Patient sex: M
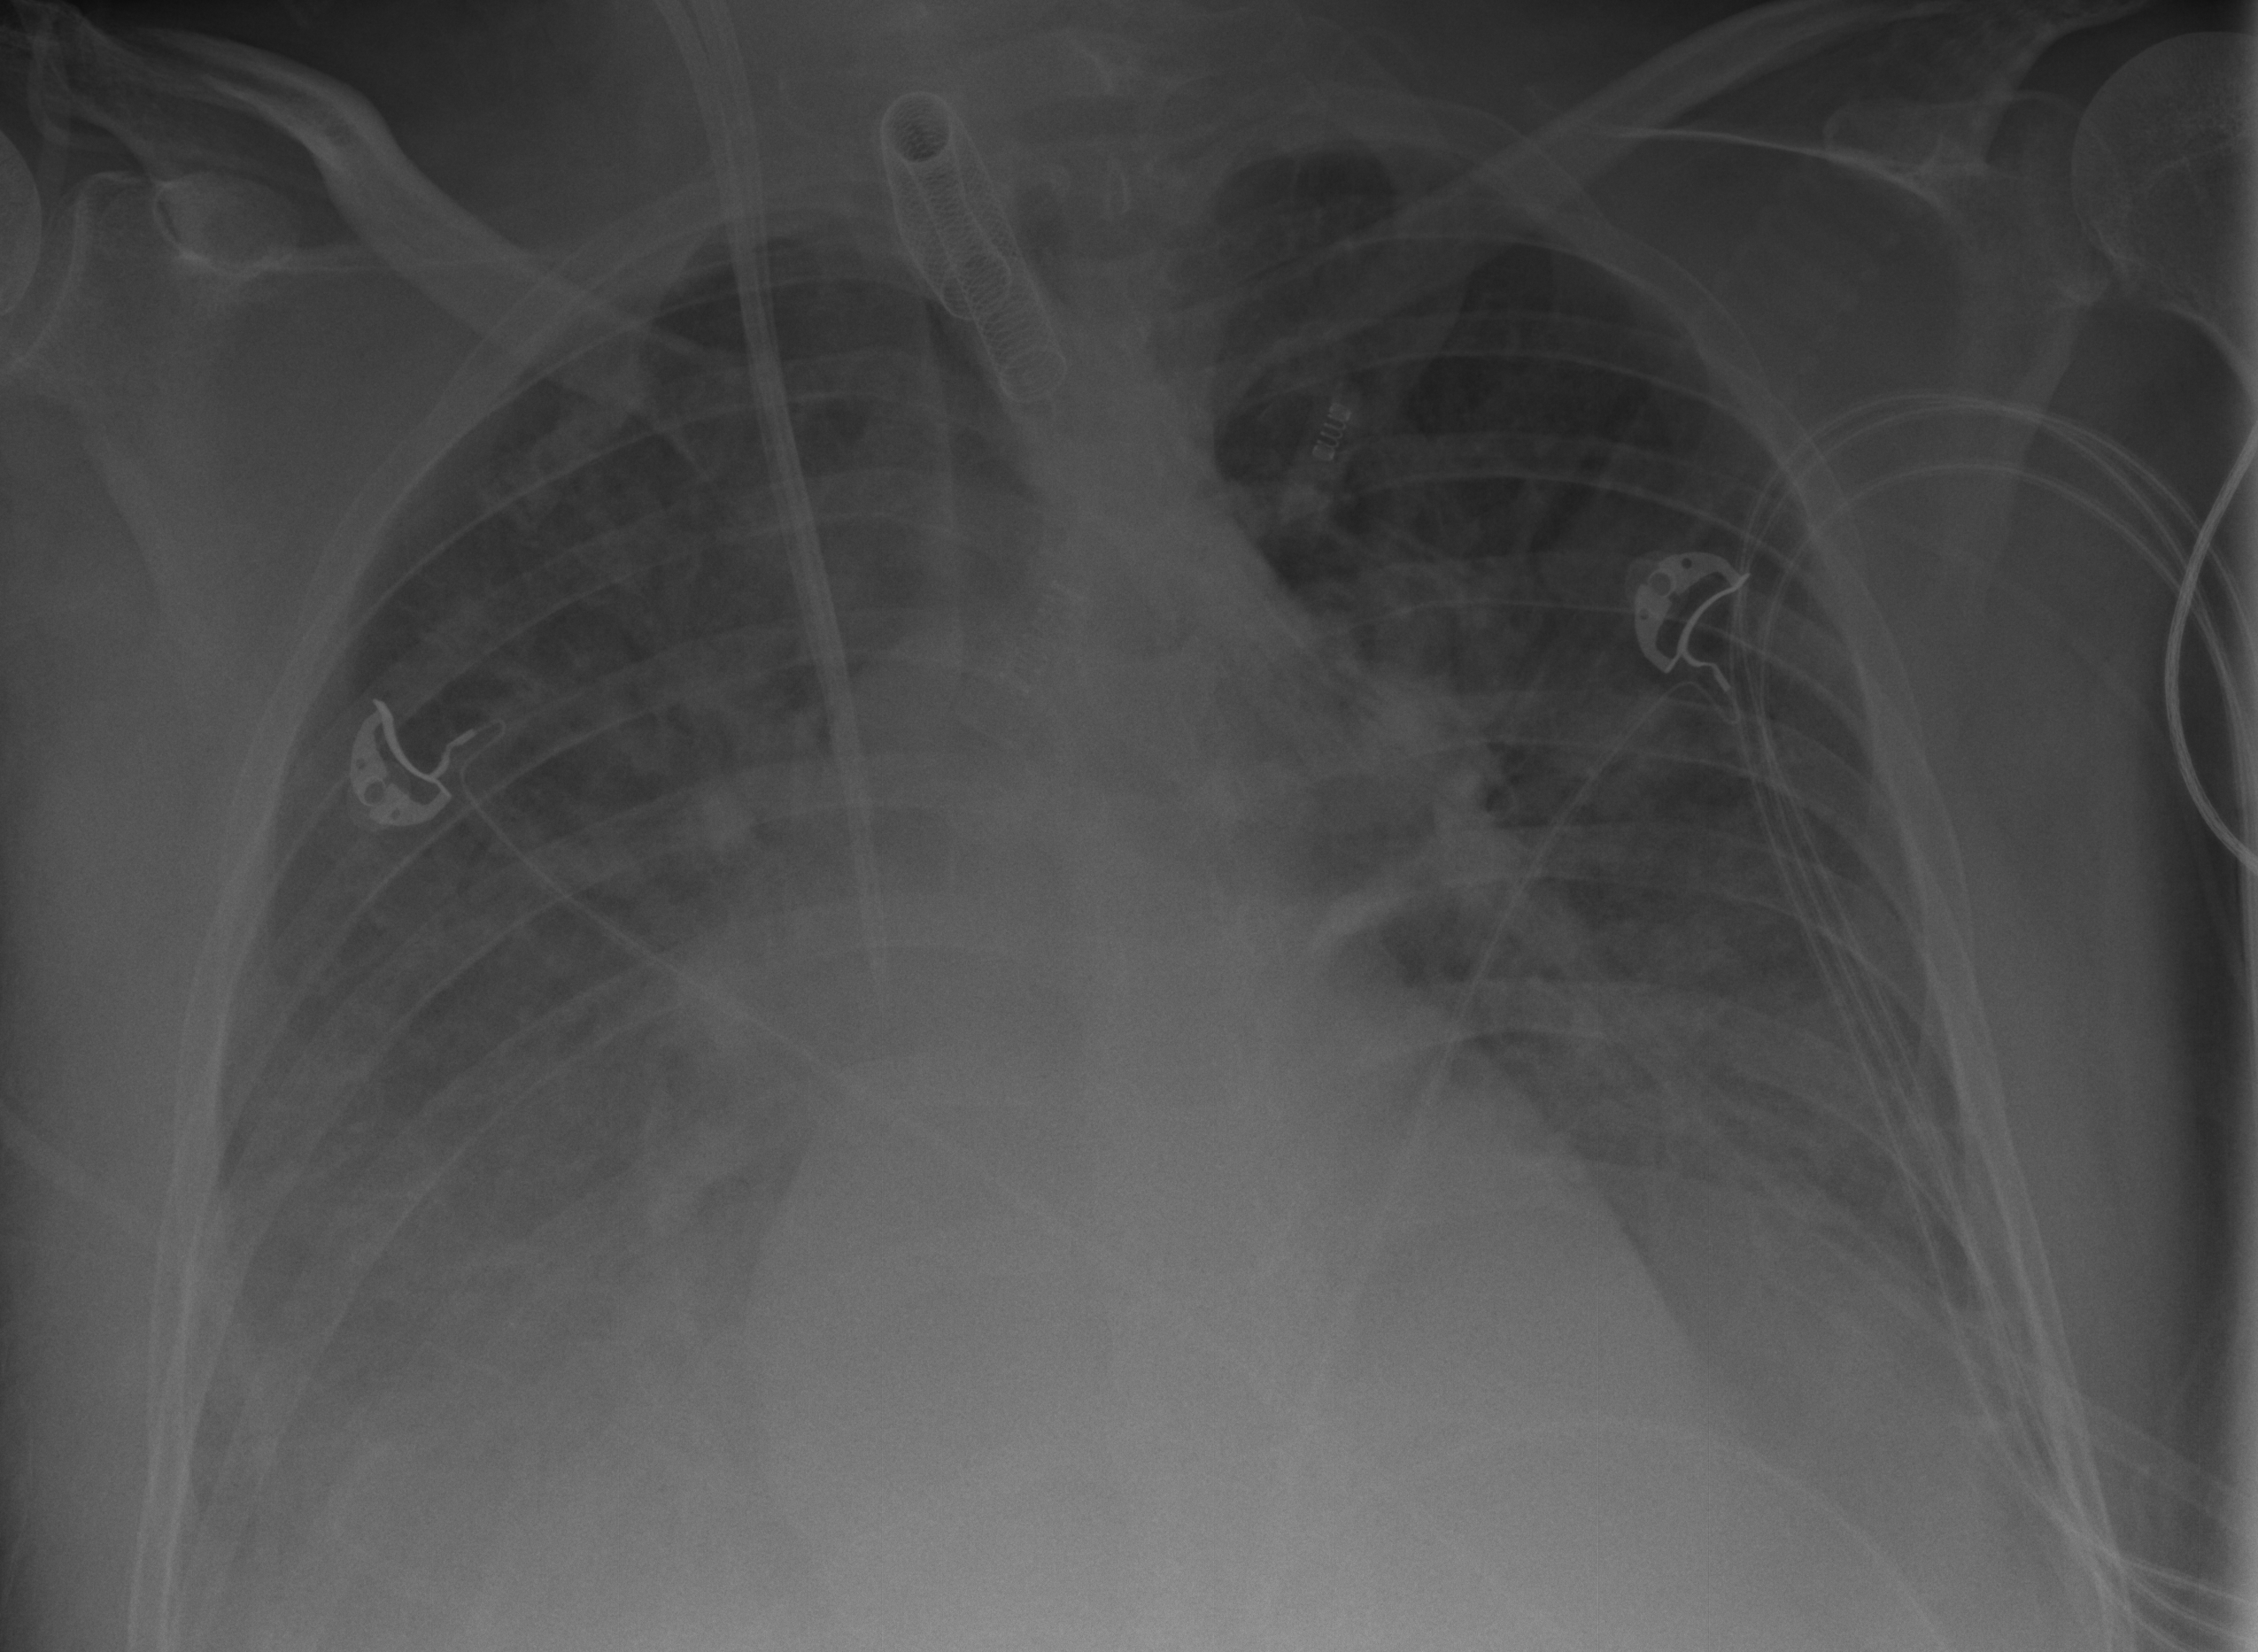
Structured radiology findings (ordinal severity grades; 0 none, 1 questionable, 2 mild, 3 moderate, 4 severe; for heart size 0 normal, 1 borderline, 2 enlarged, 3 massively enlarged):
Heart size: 1
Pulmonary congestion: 3
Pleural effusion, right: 2
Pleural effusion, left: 2
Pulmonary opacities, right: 2
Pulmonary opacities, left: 1
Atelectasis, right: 3
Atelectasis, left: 2